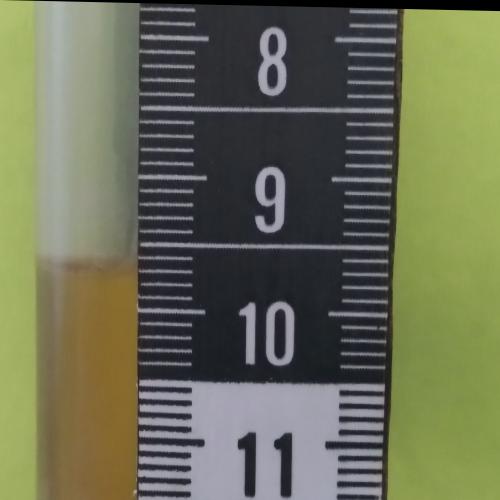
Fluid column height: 9.7 cm